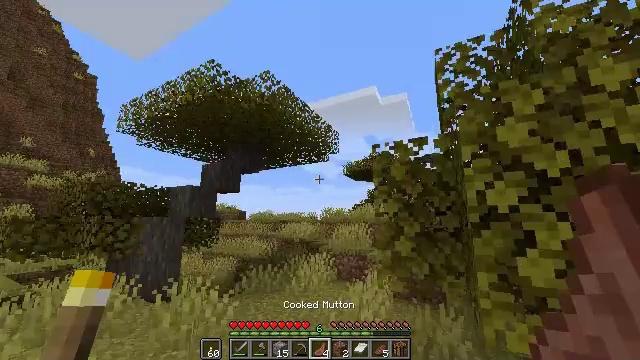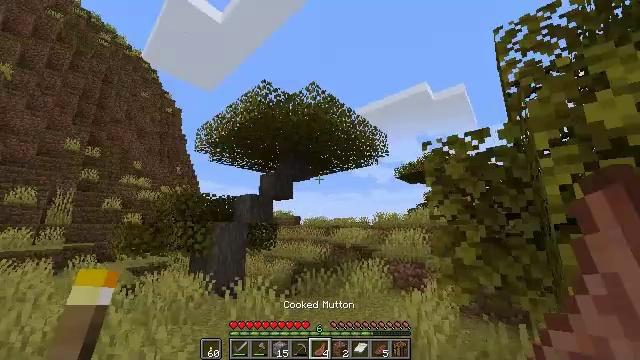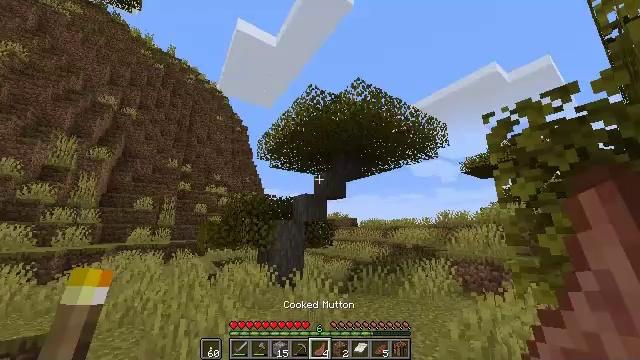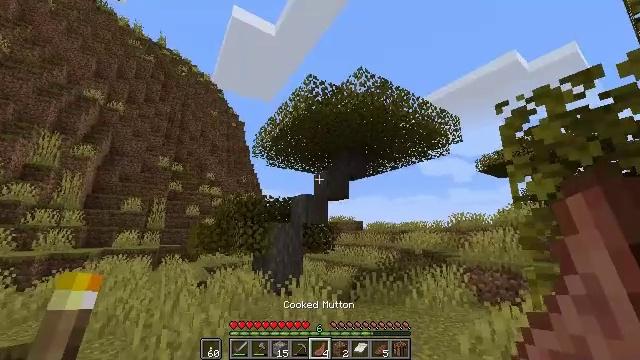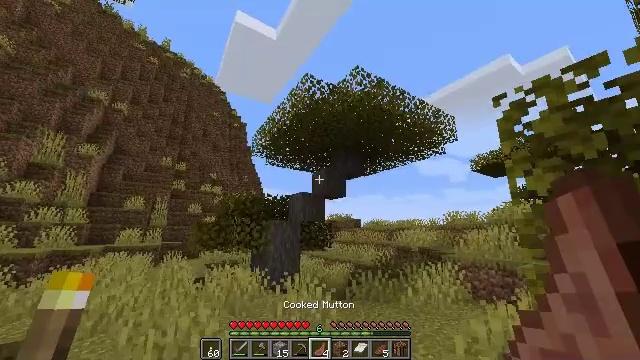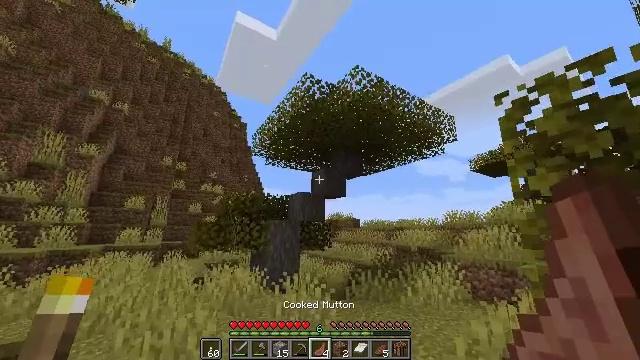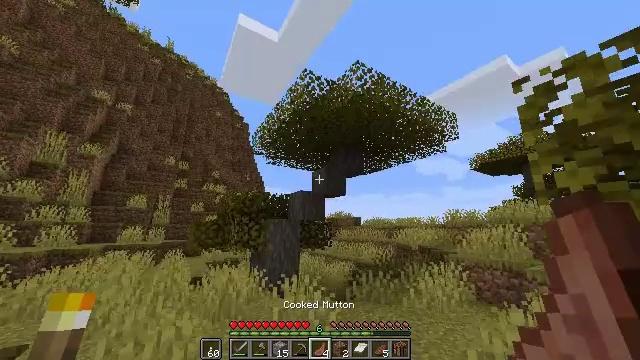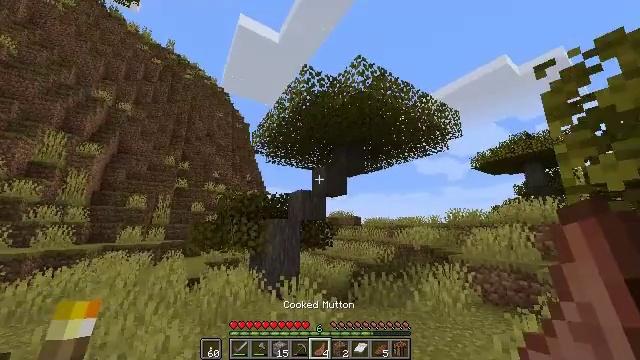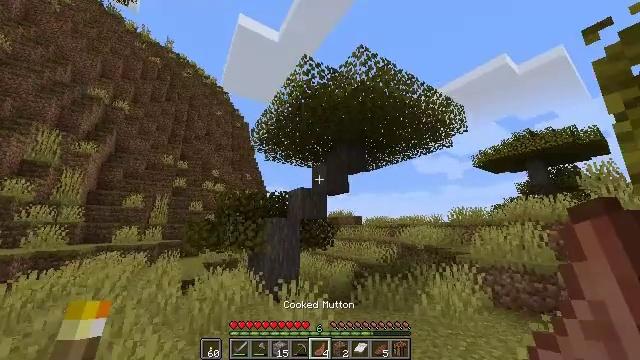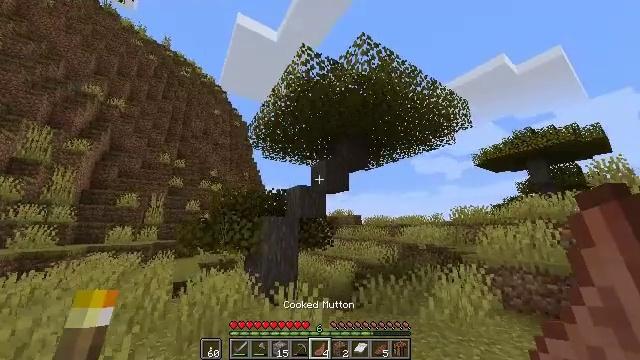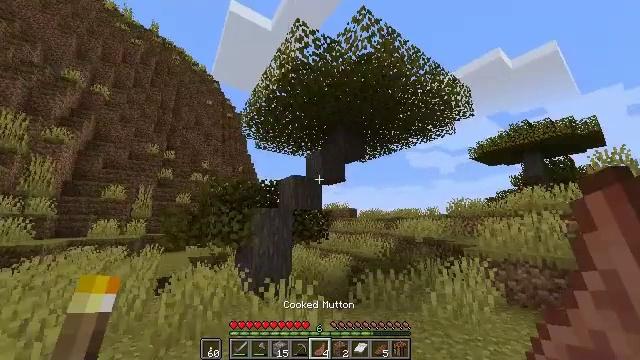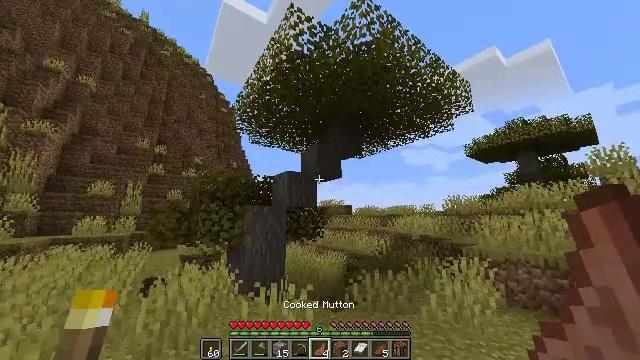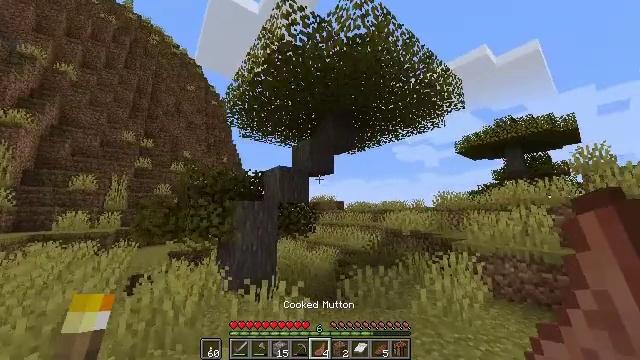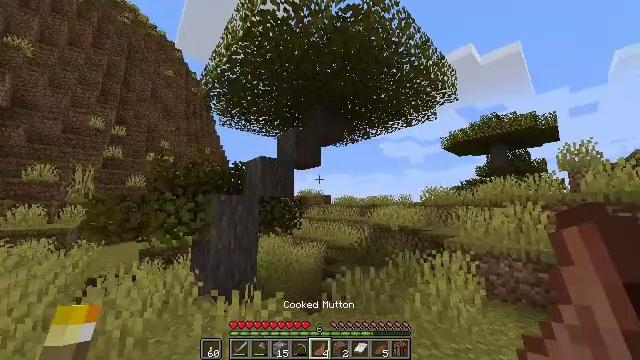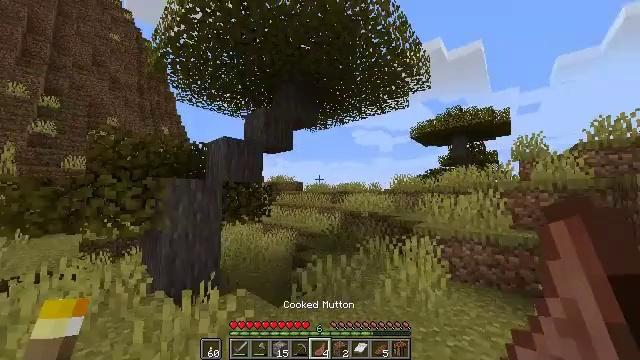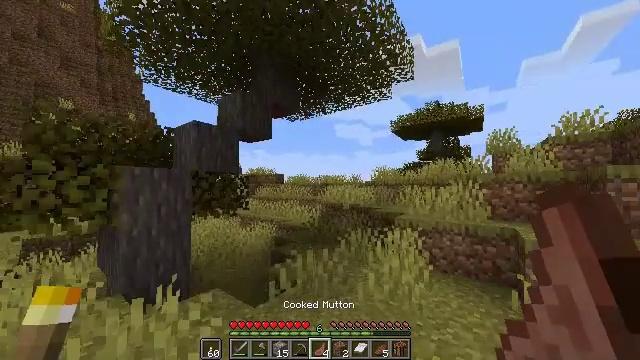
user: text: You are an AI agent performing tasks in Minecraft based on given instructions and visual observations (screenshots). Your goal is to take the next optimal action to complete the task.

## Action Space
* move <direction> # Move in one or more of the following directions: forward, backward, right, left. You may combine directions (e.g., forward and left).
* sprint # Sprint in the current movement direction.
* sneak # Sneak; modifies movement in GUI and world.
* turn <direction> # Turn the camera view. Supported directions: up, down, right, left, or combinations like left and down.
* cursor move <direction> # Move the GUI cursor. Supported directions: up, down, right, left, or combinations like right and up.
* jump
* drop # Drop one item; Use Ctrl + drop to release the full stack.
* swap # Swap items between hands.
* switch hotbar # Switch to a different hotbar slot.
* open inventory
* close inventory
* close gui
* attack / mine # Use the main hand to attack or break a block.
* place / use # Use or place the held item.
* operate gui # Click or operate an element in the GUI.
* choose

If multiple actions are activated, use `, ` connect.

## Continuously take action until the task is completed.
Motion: motion action
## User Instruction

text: Combat the rabbit.
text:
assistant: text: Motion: move forward, sprint, turn left and up
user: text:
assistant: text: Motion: move forward, sprint, turn left and up
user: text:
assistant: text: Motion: move forward, sprint
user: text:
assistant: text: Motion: move forward, sprint
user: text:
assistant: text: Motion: move forward, sprint
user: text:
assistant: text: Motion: move forward, sprint
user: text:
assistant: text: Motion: move forward, sprint
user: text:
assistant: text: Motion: move forward, sprint
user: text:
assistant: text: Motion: move forward, sprint
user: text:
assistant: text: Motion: move forward, sprint, turn right and down
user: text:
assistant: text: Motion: move forward, sprint, turn right
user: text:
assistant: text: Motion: move forward, sprint, turn right and down
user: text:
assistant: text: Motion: move forward, sprint, turn right and down
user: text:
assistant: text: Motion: move forward, sprint, turn right and down
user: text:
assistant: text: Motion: move forward, sprint, turn right and down
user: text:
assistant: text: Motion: move forward, sprint, turn right
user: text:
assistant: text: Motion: move forward, sprint, turn right
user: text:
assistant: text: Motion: move forward, sprint, turn right and down
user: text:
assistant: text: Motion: move forward, sprint, turn right and down
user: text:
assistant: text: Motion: move forward, sprint, turn right and down
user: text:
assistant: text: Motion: move forward, sprint, turn right and down, jump
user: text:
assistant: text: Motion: move forward, sprint, turn right and down, jump
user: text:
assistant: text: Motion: move forward, sprint, turn right, jump
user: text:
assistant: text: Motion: move forward, sprint, jump
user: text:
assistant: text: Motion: move forward, sprint, jump
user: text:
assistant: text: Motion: move forward, sprint, jump
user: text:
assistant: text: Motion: move forward, sprint, jump
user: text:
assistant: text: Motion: move forward, sprint, jump
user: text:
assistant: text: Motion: move forward, sprint, jump
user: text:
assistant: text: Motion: move forward, sprint, jump